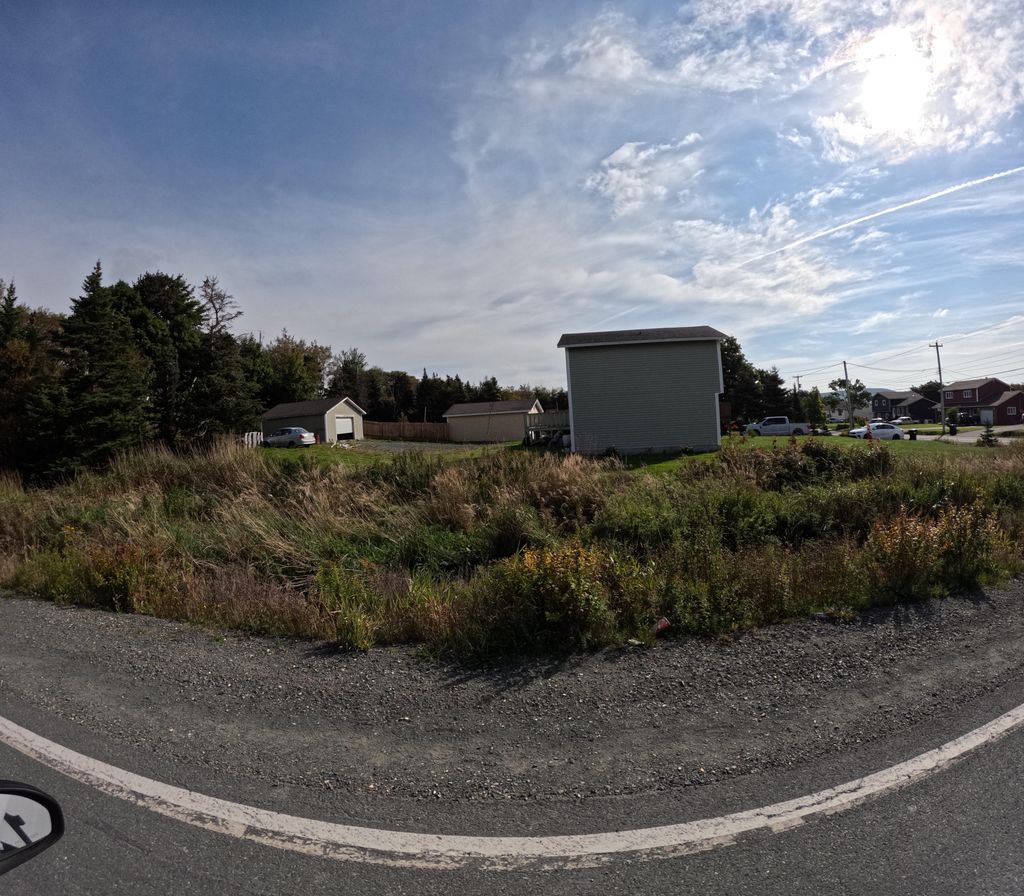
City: st_johns